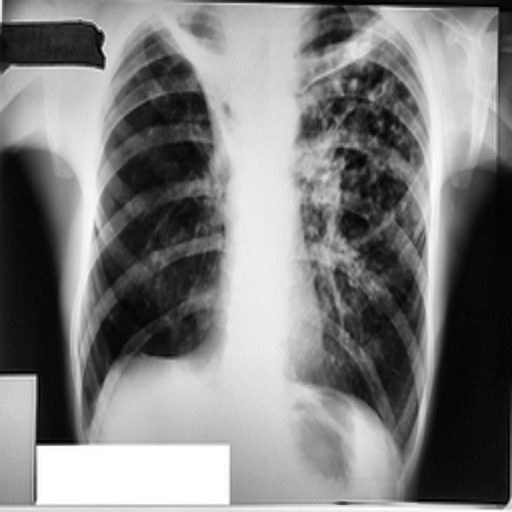
Finding: TUBERCULOSIS